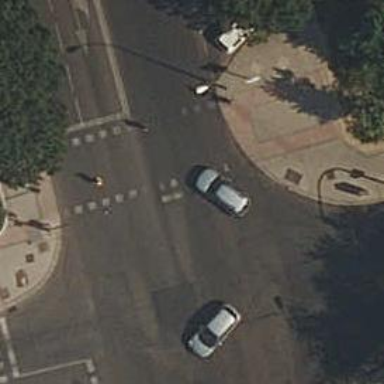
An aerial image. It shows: Road with traffic signals at crossing.